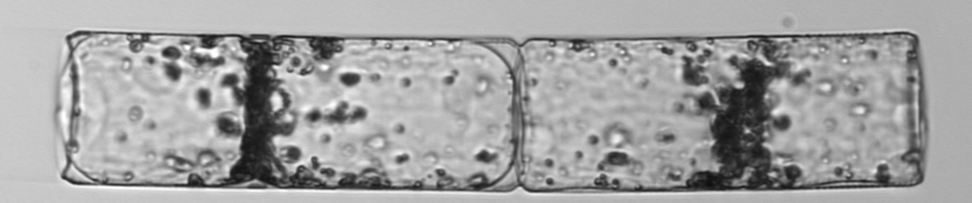
Label: Guinardia_flaccida